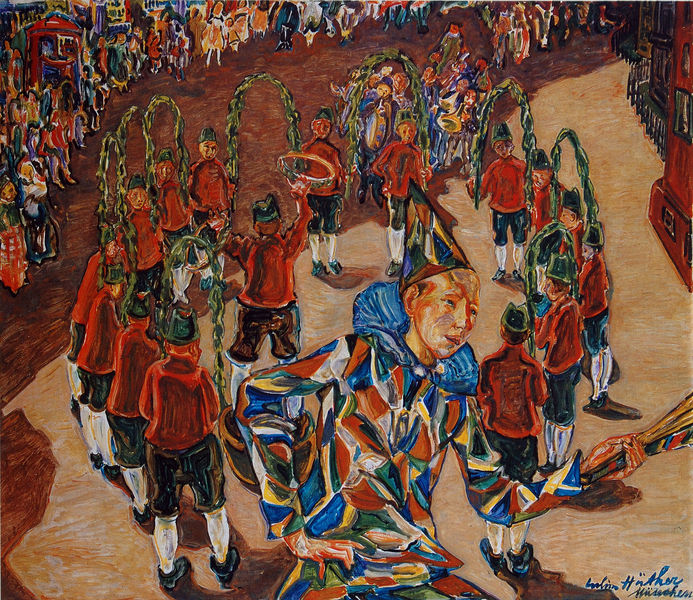
Titel: Schäfflertanz
Künstler: Julius Hüther
Standort: München
Institution: Bayerische Staatsgemäldesammlungen
Schlagwörter: blau, weiß, menschen, straße, haus, rot, weg, fächer, leute, tanz, signatur, kühe, publikum, zuschauer, platz, münchen, clown, fasching, zirkus, trommel, tracht, trachten, umzug, reigen, harlekin, lederhosen, artist, artisten, trompete, volksfest, volkstanz, musikkapelle, oktoberfest